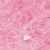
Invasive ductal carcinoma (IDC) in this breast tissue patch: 0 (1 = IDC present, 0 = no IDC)